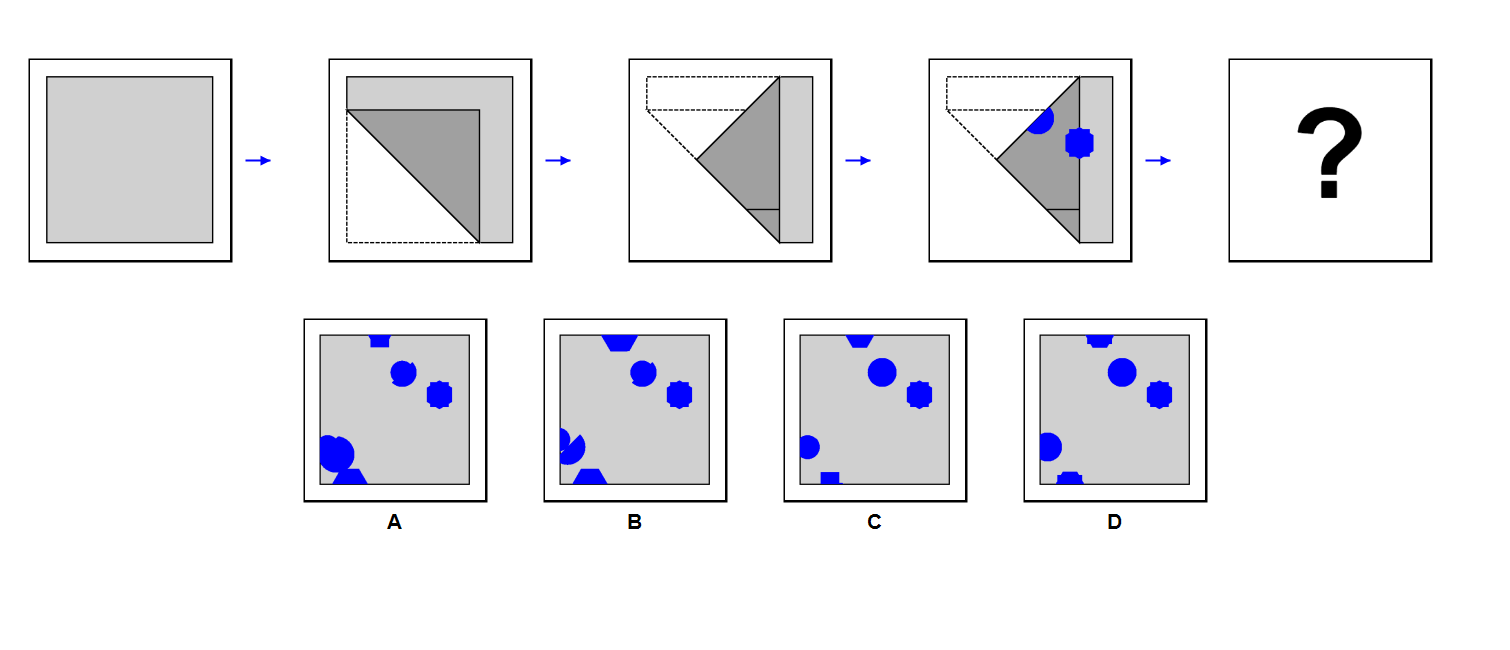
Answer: D